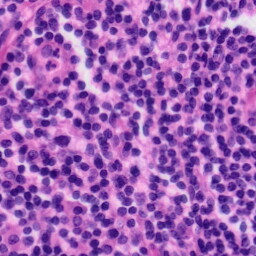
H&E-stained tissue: Tonsil